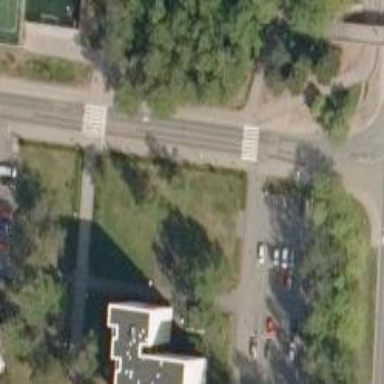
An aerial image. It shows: Uncontrolled road crossing.